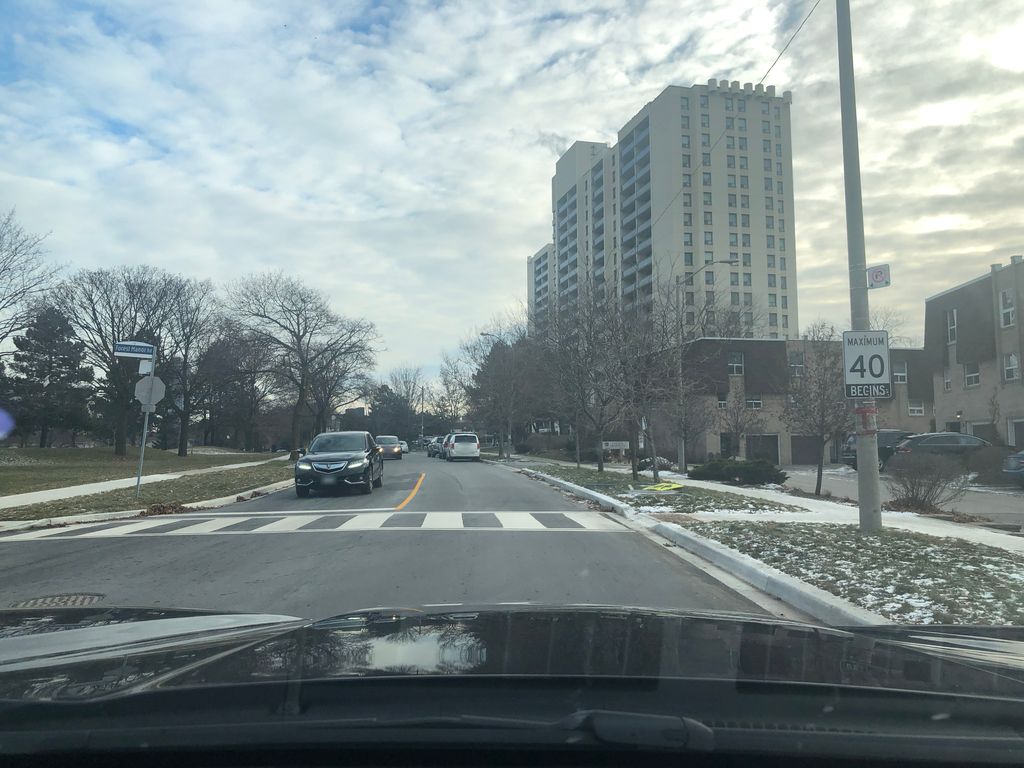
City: toronto